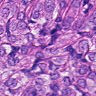
Metastatic tissue present: yes